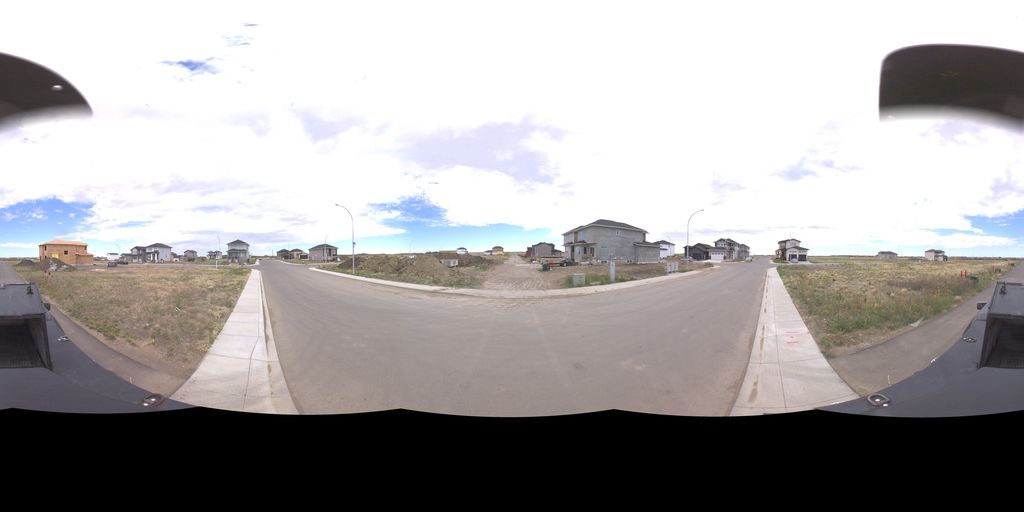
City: saskatoon